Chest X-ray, PA view. Patient: 15 years old, sex M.
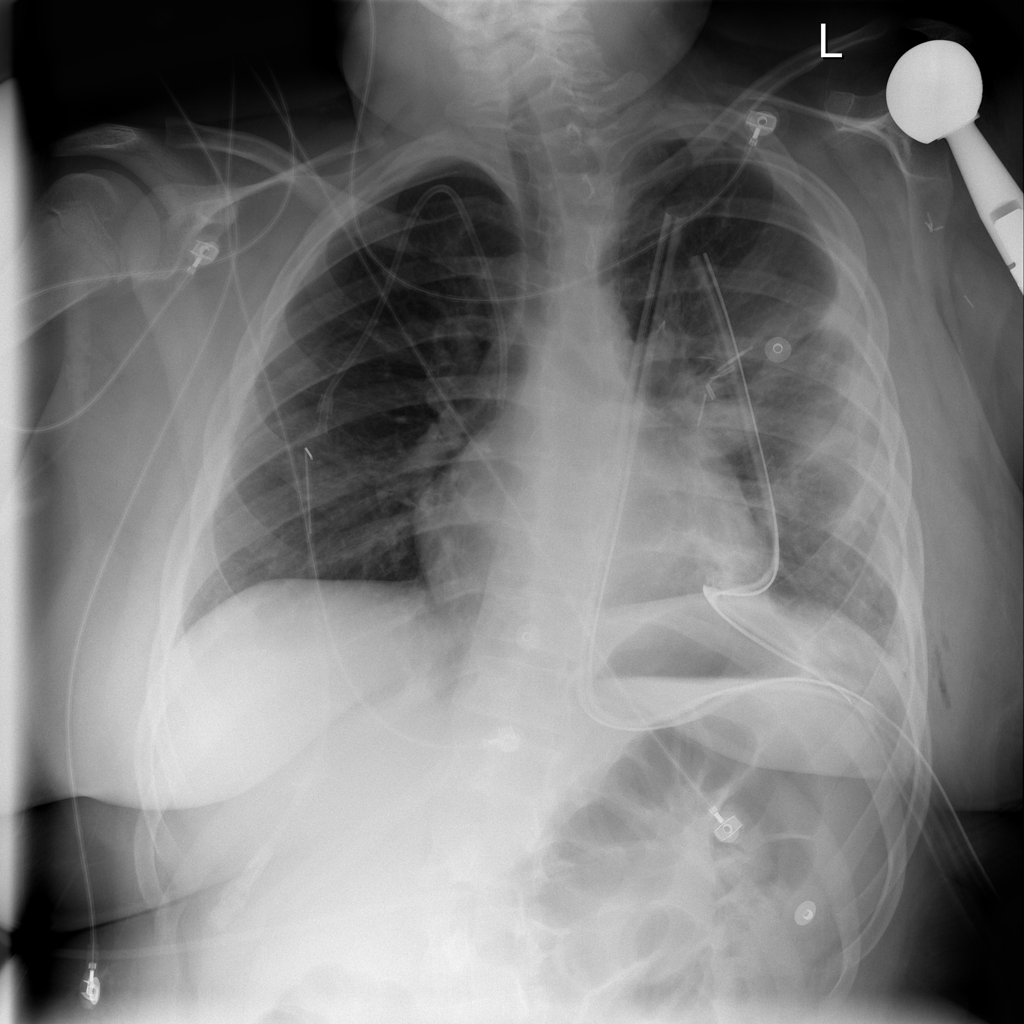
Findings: Infiltration